Interaction volume radius: 10 \u00c5
Interaction volume height: 25 \u00c5
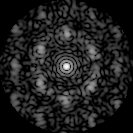
Disorder parameter: 0.6922